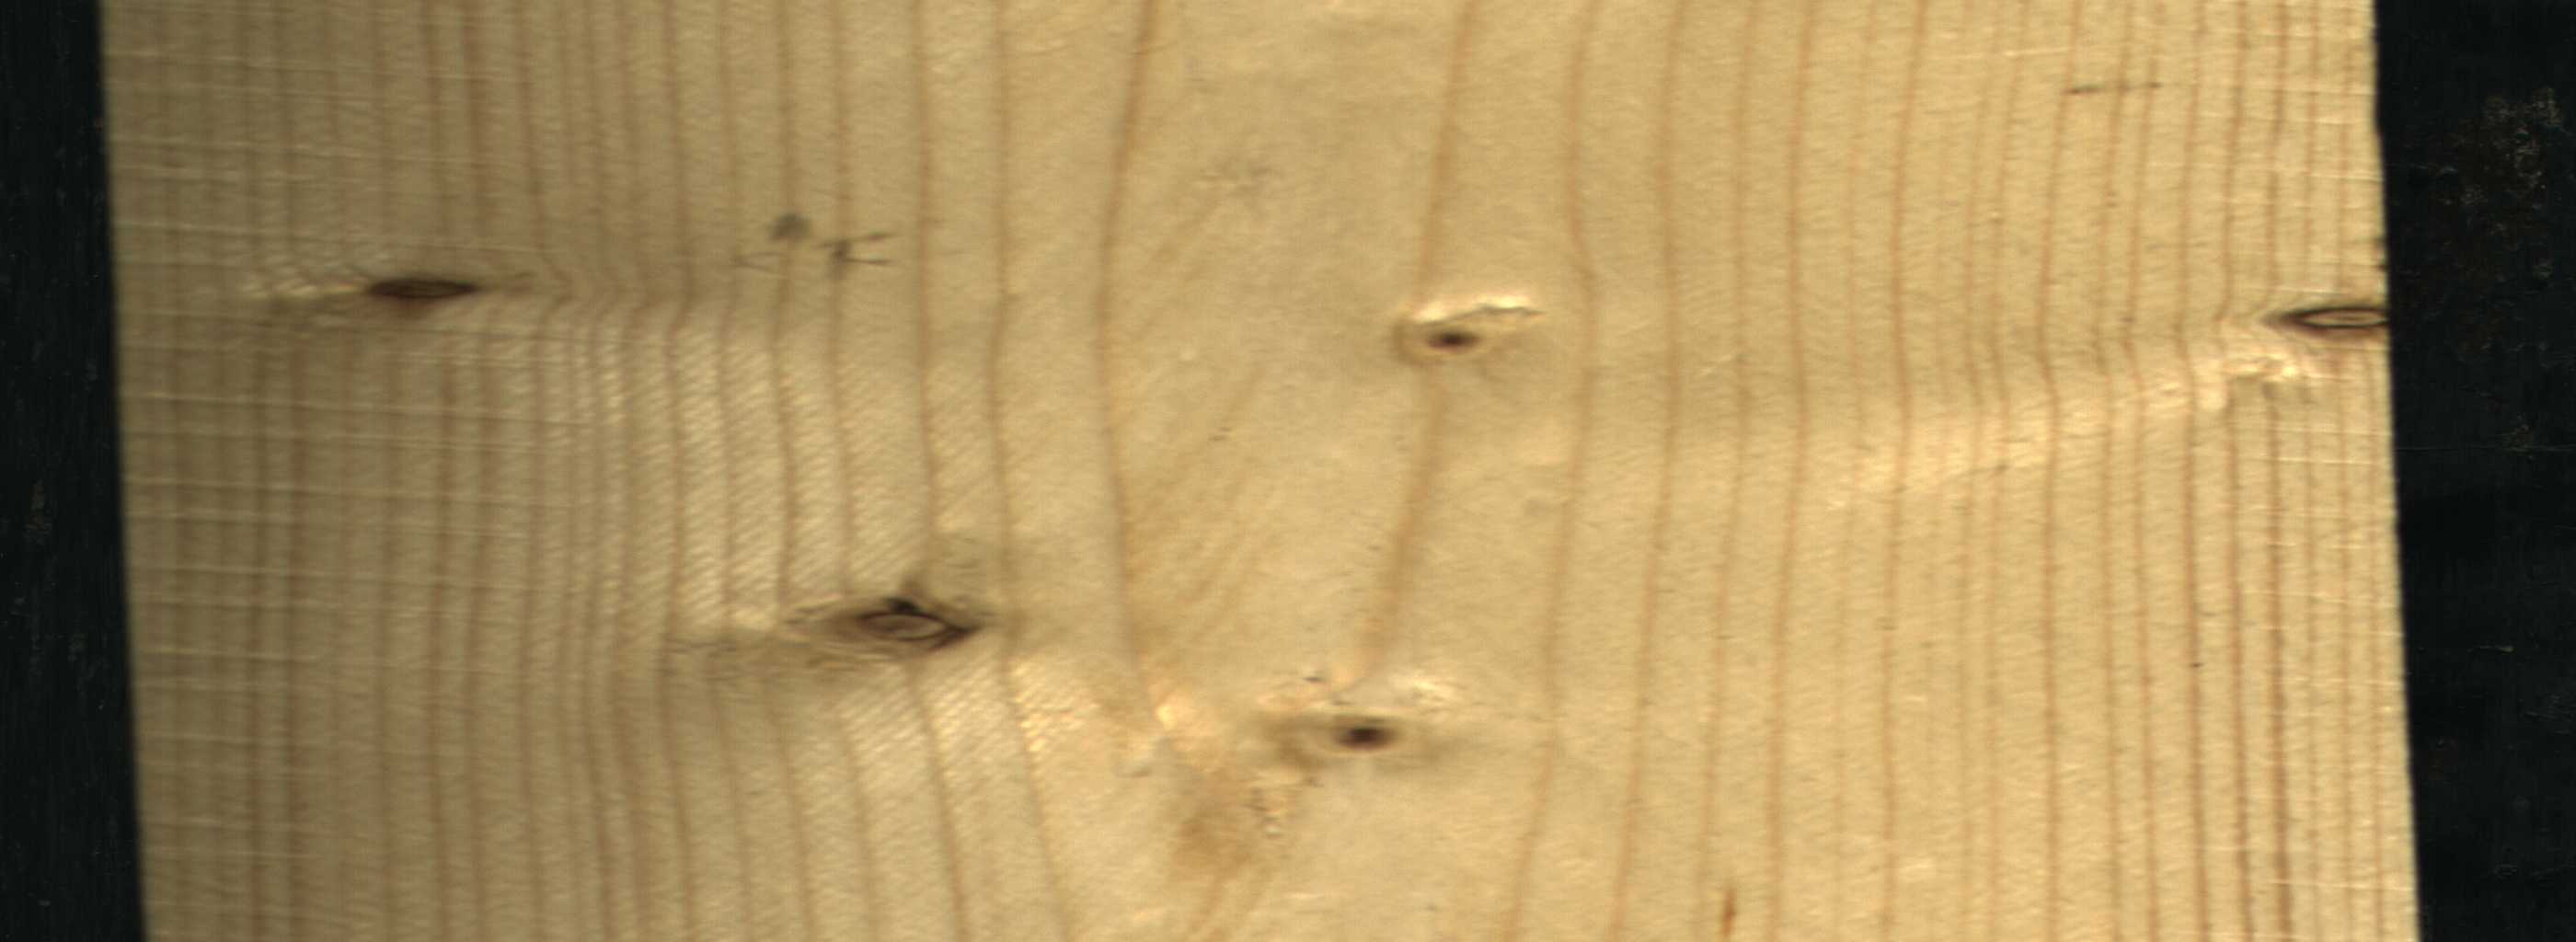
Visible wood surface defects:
Dead_Knot
Dead_Knot
Dead_Knot
Live_Knot
Live_Knot